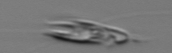
Label: Chrysochromulina_lanceolata